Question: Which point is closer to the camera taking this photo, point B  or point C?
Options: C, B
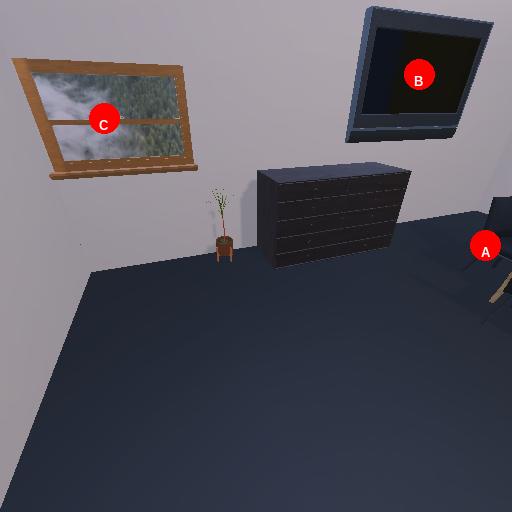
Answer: C